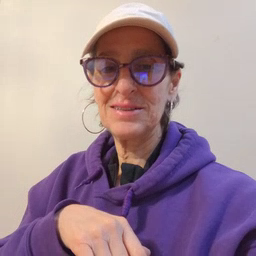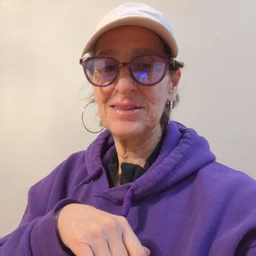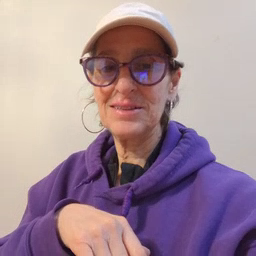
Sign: clean